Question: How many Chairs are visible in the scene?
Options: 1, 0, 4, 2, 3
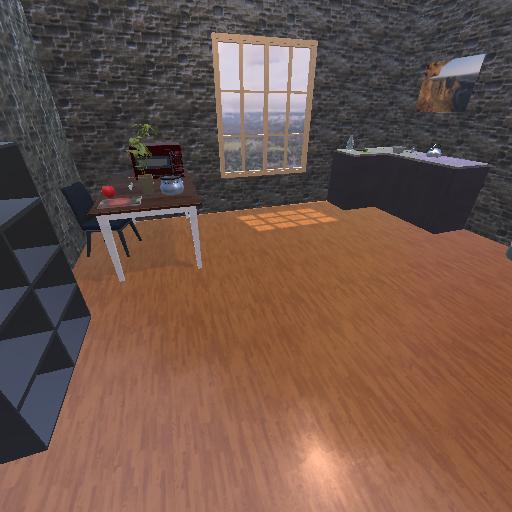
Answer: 1